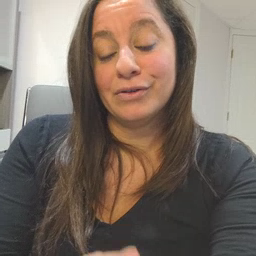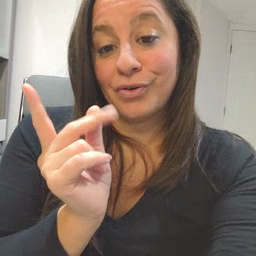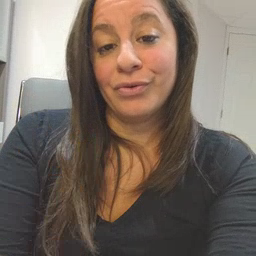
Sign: dog